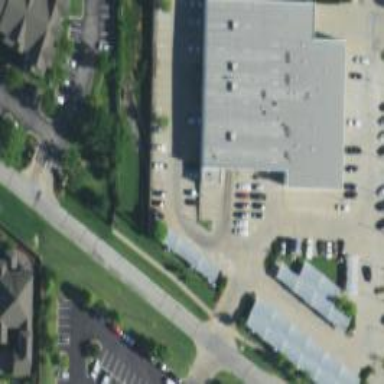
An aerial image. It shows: Building housing car shop.